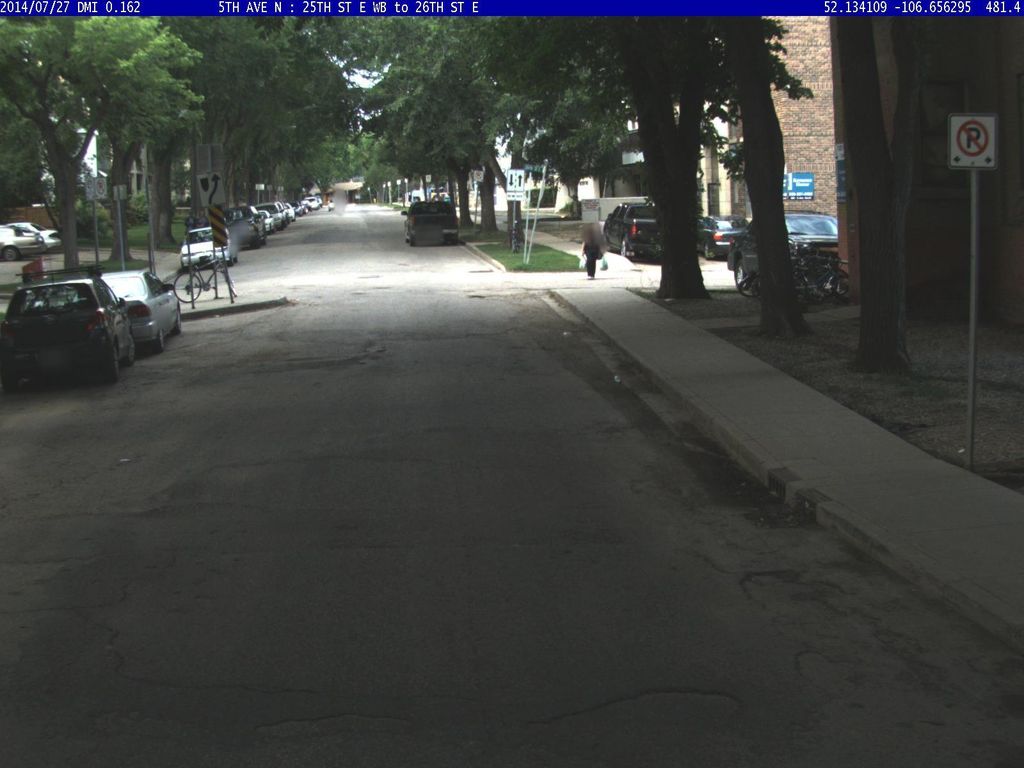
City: saskatoon